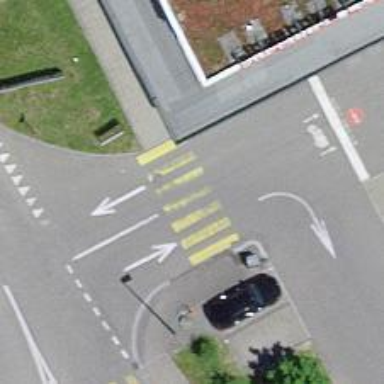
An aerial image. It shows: Uncontrolled zebra crossing on the road.